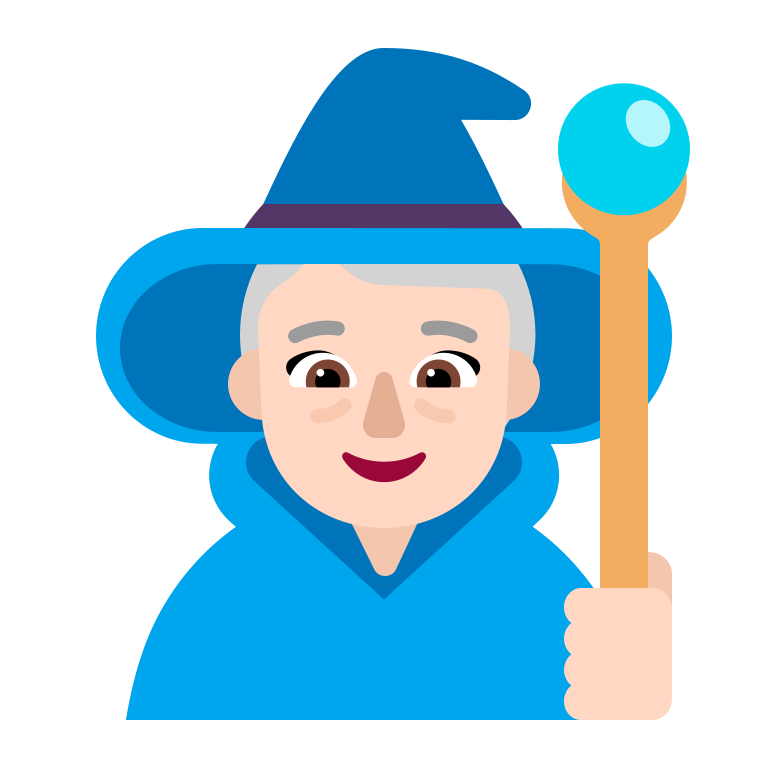
woman mage flat light